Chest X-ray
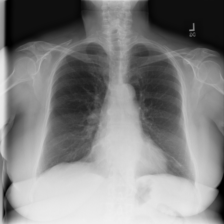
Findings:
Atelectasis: positive
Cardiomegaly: negative
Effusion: negative
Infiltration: negative
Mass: negative
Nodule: negative
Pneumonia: negative
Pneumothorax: negative
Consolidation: negative
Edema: negative
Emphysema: negative
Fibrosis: negative
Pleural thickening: negative
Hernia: negative